Question: I have a horrible font rendering for verbatim text in Emacs LaTeX mode:

How to make it black, normal size?
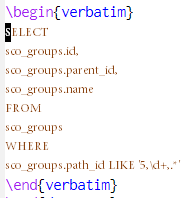
Answer: 'M-x customize-face RET tex-verbatim RET'